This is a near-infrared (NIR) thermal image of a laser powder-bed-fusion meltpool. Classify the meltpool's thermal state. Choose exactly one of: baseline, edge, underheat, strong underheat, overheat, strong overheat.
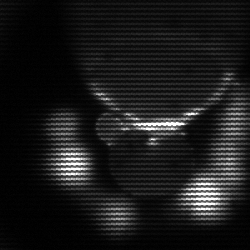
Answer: baseline